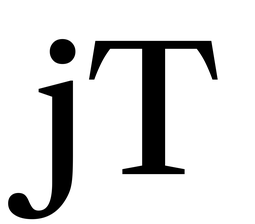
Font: LibreCaslonText_Medium